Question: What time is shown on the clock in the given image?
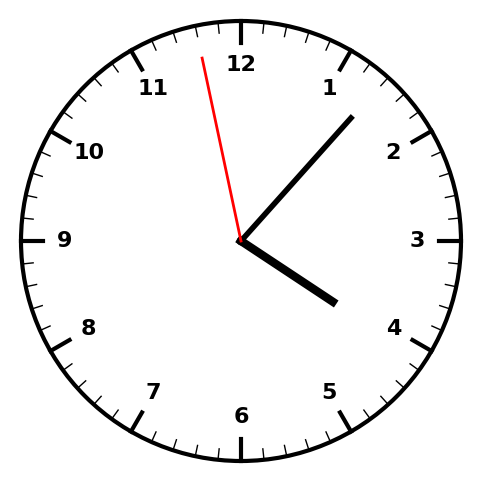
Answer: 04:06:58